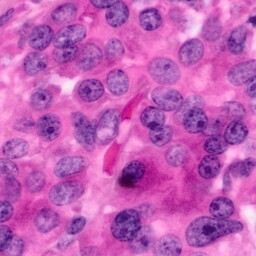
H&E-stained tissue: Pancreatic